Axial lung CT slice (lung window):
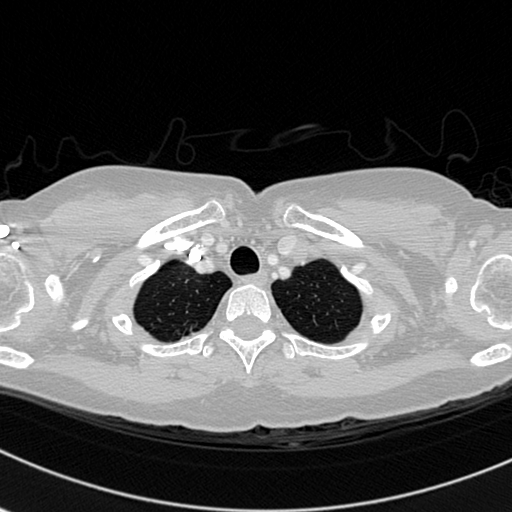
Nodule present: no